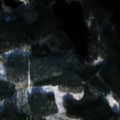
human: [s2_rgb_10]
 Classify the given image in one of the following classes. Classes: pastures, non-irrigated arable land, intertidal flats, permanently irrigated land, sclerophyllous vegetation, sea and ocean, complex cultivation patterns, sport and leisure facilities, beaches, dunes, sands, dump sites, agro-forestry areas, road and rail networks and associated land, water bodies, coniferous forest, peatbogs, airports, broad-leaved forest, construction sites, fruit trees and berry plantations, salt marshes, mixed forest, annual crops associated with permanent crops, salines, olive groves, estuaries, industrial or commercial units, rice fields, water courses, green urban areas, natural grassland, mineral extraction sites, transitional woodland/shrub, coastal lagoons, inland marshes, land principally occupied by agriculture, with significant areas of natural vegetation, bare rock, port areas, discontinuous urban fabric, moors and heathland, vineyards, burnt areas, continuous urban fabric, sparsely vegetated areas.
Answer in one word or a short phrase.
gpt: coniferous forest, water bodies